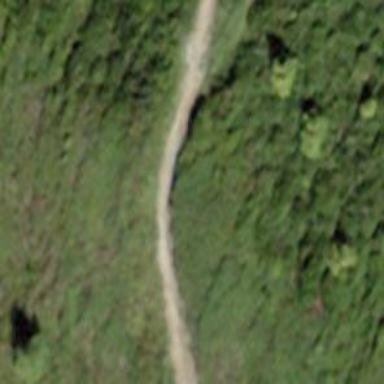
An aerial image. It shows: Excellent visible ground path.